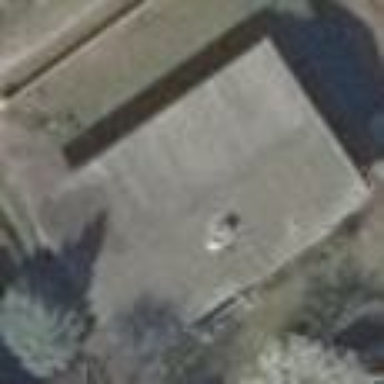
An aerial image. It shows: Detached building with gabled roof.